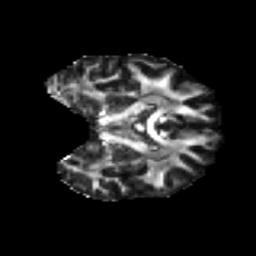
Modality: FA
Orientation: coronal
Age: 31
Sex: male
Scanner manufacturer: ge
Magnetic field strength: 3 T
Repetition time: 7.8 s
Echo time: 0.061 s